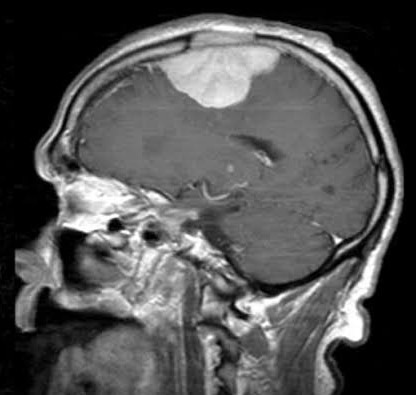
Label: meningioma